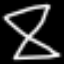
Label: hourglass